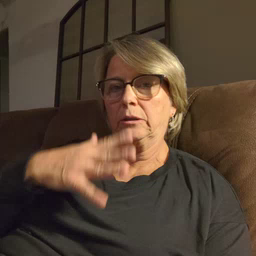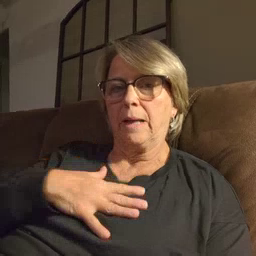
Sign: pajamas